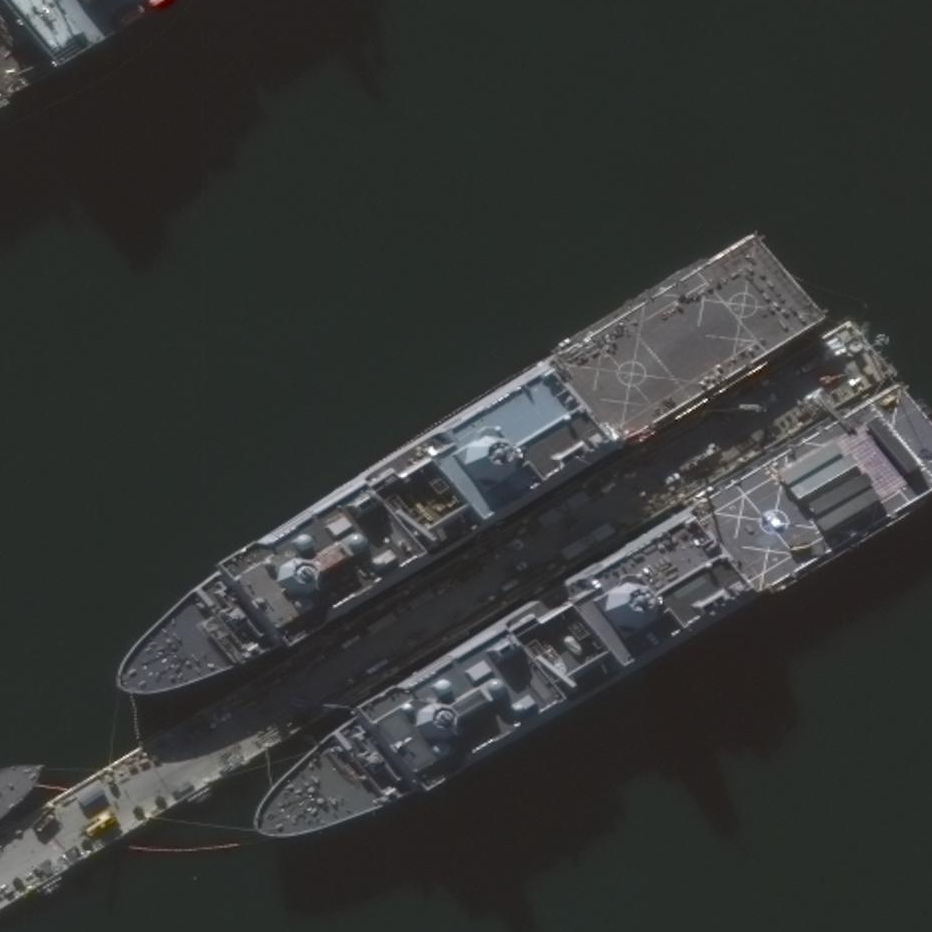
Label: combat